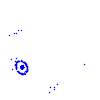
Particle: electron